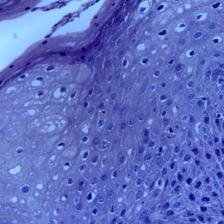
Diagnosis: OSCC